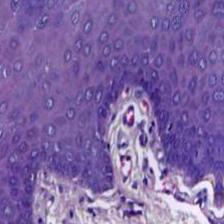
Diagnosis: Normal